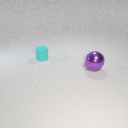
large purple metal sphere in front of small cyan rubber cylinder